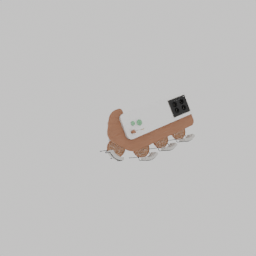
Label: furniture